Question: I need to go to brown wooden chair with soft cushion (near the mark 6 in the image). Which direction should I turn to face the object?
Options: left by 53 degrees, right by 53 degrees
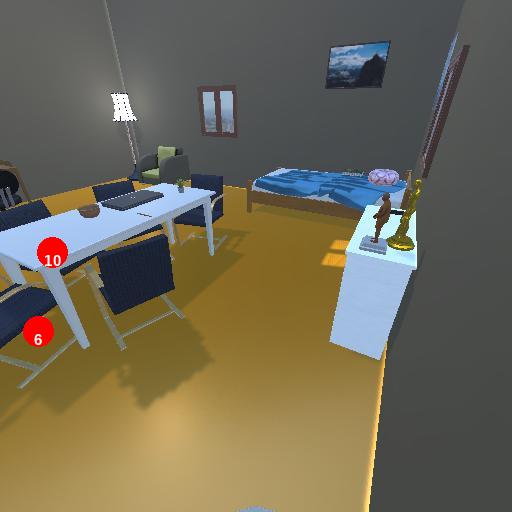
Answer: left by 53 degrees